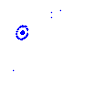
Particle: electron